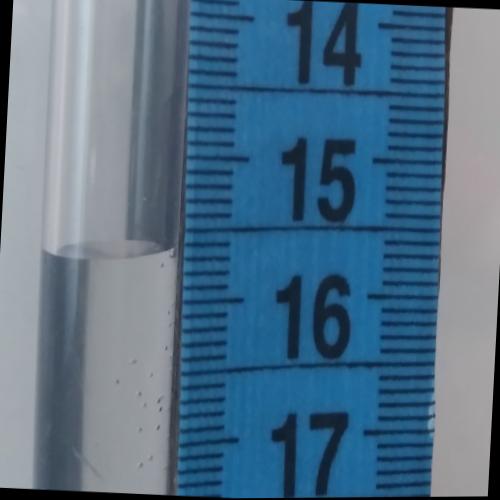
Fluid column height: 15.6 cm